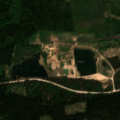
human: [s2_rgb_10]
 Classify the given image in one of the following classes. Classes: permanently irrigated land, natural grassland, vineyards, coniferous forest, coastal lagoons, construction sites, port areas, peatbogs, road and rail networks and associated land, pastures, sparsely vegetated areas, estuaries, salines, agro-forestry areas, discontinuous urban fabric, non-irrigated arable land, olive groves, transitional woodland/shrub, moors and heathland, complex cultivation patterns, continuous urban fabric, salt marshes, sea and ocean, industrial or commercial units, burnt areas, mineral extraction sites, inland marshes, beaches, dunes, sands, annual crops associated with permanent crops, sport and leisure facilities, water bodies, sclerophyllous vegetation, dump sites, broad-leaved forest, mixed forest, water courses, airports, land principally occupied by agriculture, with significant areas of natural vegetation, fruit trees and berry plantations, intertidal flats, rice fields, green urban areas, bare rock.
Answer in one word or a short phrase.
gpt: mineral extraction sites, pastures, coniferous forest, mixed forest, transitional woodland/shrub